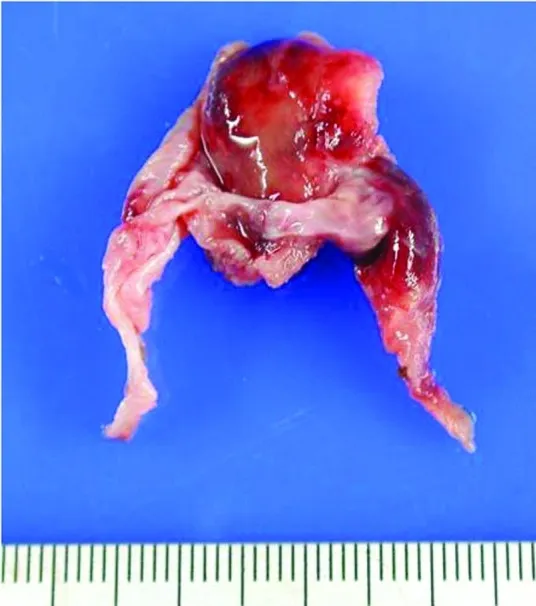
Gross appearance of the surgical specimen. Grossly, the tumour appeared brown and soft.
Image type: pathology (fish)